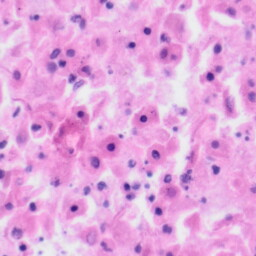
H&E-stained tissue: Tonsil